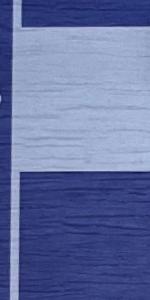
Label: Empty